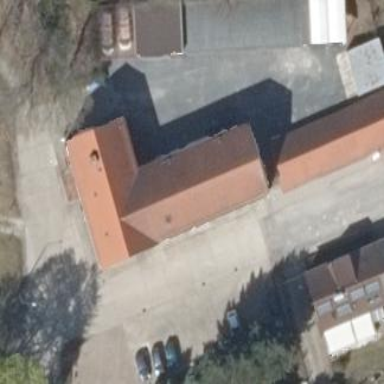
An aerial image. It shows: Ambulance station building.